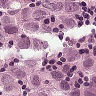
Metastatic tissue present: yes